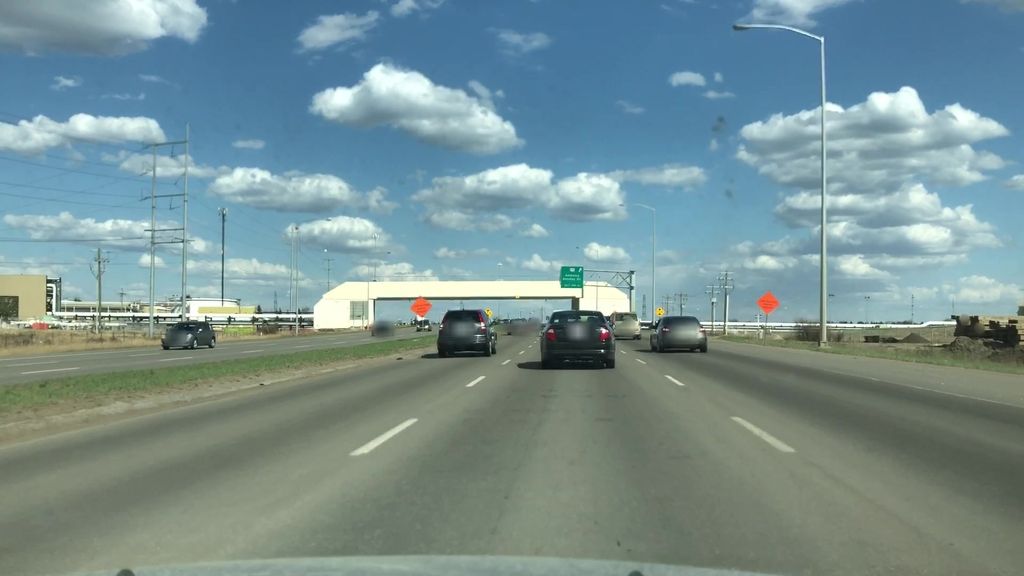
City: edmonton